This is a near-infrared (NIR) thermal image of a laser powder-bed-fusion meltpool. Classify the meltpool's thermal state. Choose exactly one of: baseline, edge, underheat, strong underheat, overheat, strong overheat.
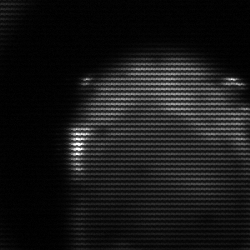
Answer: edge